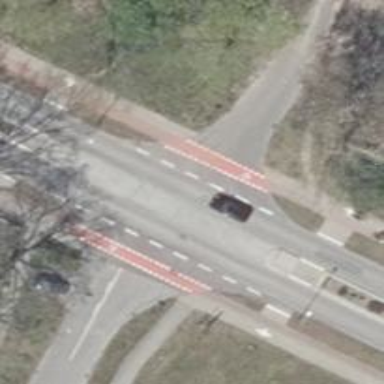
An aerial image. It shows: Secondary road with asphalt surface. There are sidewalks on both sides and cycle track.